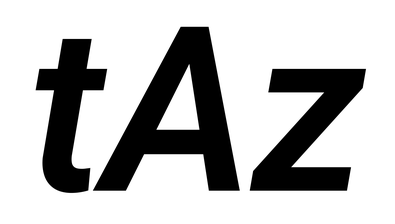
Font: Roboto-Italic_SemiBold_Italic